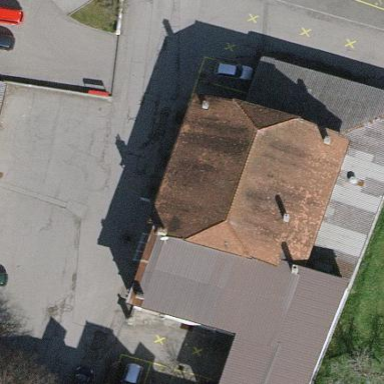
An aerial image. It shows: Commercial building.